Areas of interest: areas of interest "Fitness Center"
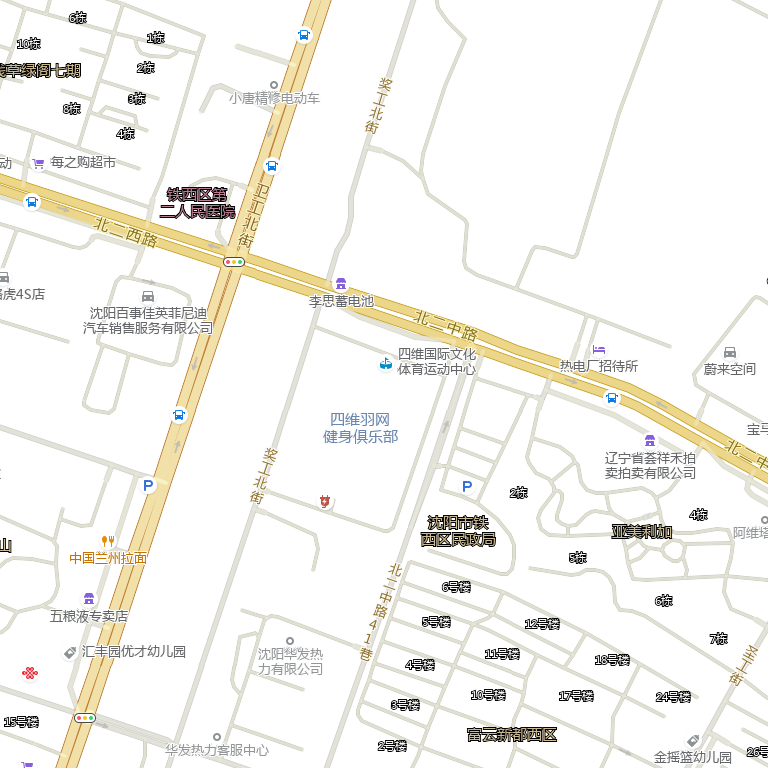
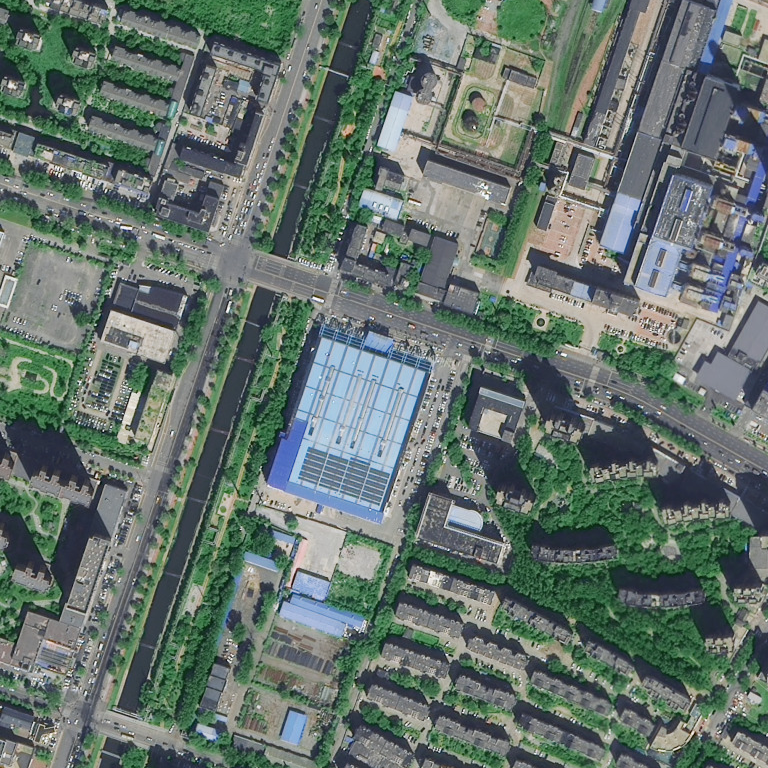